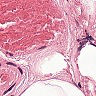
Metastatic tissue present: no